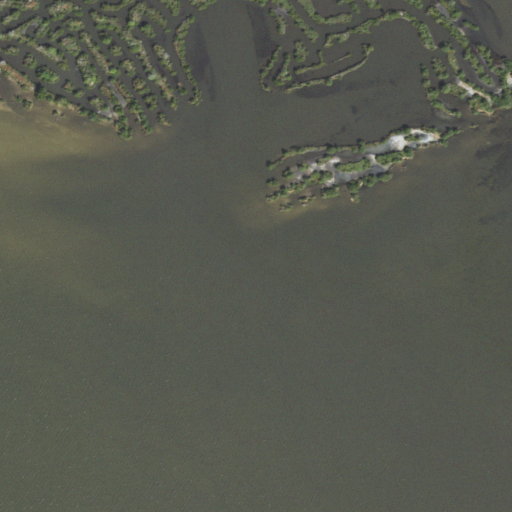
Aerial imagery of cape in Florida named Grassy Point containing open water and herbaceous wetlands